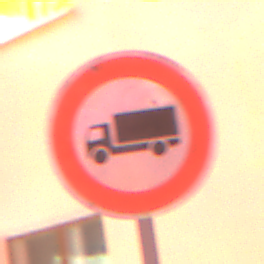
Verkehrszeichen: VerbotFuerKraftfahrzeugeUeberDreiKommaFuenfTonnen
Umgebung: Outdoor, Urban
Tageszeit: Night
Wetter: Overcast
Licht: Artificial
Jahreszeit: Winter
Kontrast: MediumContrast